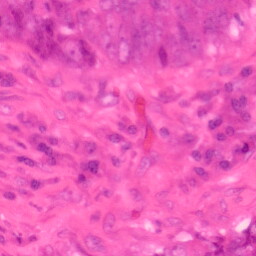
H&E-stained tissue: Colon